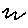
Label: zigzag